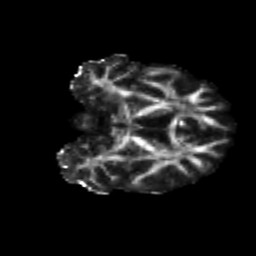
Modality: FA
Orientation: coronal
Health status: ill
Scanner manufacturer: siemens
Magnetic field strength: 3 T
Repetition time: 6.8 s
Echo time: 0.097 s